Current action and preconditions to check: trajectory_clear

Your task: For each precondition in the list above, predict whether it will hold at this action.

Consider the current scene as observed from the mobile robot's camera, and analyze the predicted future states of all dynamic agents (e.g., people, animals, vehicles, or any moving entities) within the NEXT SECOND.

IMPORTANT: Only answer "very likely" if you are absolutely certain—based on strong, clear evidence—that a dynamic agent will violate the precondition in the predicted future state. Do NOT answer "very likely" for unlikely, ambiguous, or low-probability risks.

Ask yourself for each precondition: Is there a high probability, with clear and convincing evidence, that the predicted future states of any dynamic agent will interfere with the predicted future state of the currently executing action within the NEXT SECOND, causing that precondition to fail?

Assess the risk level based on these predictions. Use "likely" or "very likely" if motions create a clear risk of interference.

Use "neutral" or "improbable" if agents are nearby but their predicted paths are clearly diverging or non-conflicting.

Failure Risk Categories: "very improbable", "improbable", "neutral", "likely", "very likely"

Answer Format: Output ONLY the probability_of_failure value from these categories: "very improbable", "improbable", "neutral", "likely", "very likely"

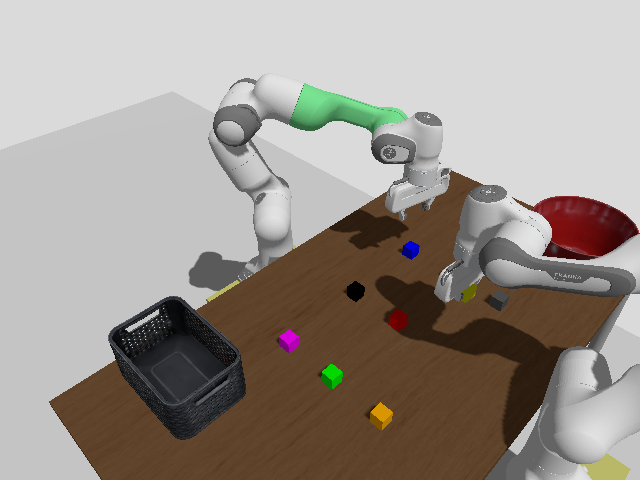

Answer: very improbable